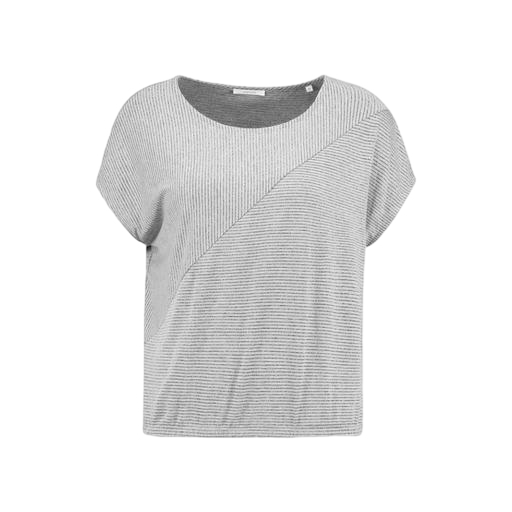
side tee, short-sleeve top only macy, silver high-low t-shirt, white background